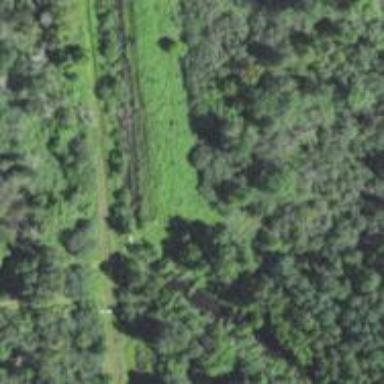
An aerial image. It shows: Culvert tunnel.